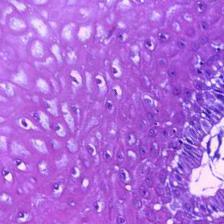
Diagnosis: Normal